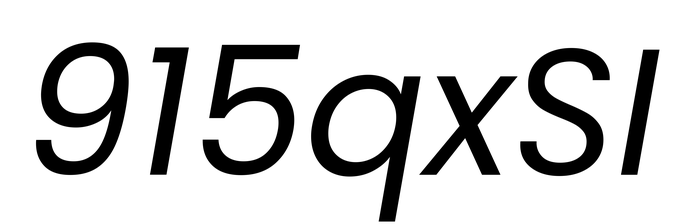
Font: Poppins-Italic